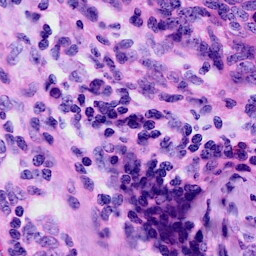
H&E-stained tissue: Cervix